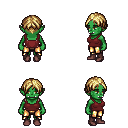
a pixel art fantasy rpg character, female body template, orc, green skin, maroon pirate shirt, gold greaves, blonde parted hairstyle, maroon shoes, four views (front, back, left, right), 2x2 character sprite sheet, small pixel art, hard edges, no anti-aliasing